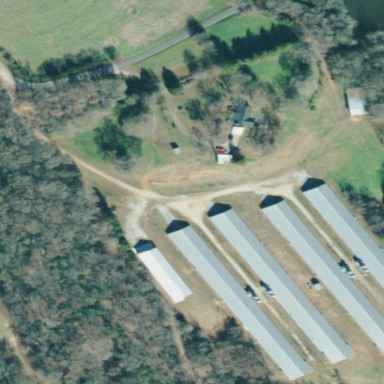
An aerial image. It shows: Poultry house.